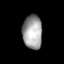
Tissue: prostate
Cell type: T cells
Senescence score: 0.6966
Nuclear area (px): 648
Mean DAPI intensity: 160.511